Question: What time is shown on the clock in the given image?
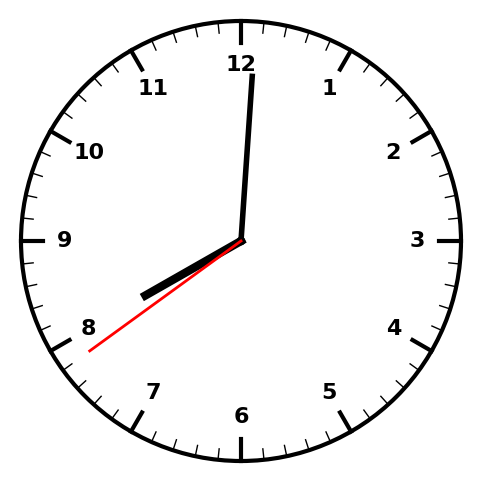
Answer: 08:00:39